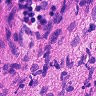
Metastatic tissue present: no